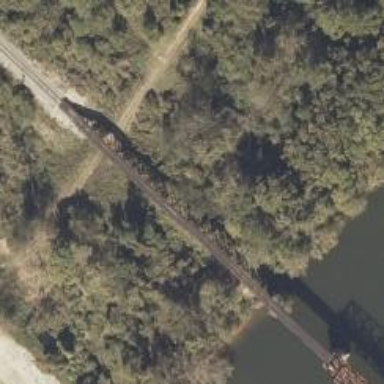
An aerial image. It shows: Bridge over railway line.